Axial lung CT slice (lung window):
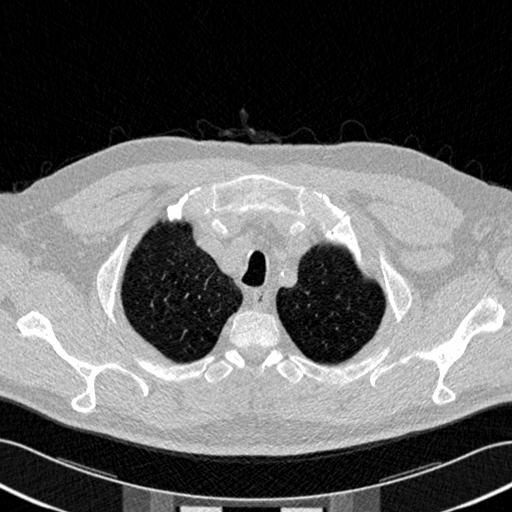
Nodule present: no